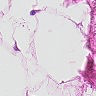
Metastatic tissue present: no